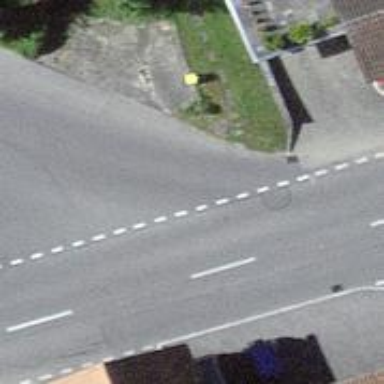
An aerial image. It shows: Post box.